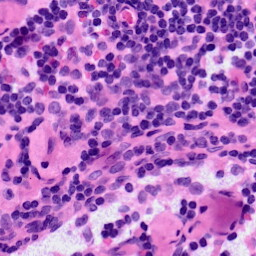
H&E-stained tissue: LymphNode